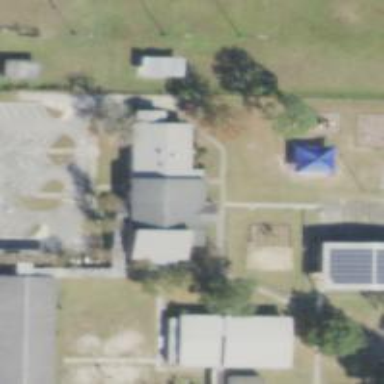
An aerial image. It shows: School.